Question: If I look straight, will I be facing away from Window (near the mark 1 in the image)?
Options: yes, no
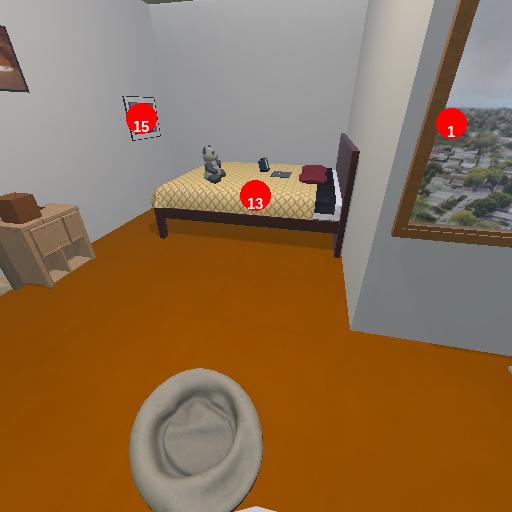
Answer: yes